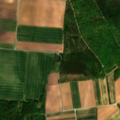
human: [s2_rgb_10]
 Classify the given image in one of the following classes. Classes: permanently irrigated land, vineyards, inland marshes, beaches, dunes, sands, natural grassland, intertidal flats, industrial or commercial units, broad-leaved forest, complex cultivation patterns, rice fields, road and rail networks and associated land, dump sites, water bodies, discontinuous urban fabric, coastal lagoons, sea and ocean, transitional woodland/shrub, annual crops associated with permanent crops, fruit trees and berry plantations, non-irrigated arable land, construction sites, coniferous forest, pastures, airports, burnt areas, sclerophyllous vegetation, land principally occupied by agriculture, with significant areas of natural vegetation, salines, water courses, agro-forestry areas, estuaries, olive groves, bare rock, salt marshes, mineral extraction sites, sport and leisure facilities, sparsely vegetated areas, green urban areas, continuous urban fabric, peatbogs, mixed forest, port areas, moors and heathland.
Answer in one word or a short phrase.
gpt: non-irrigated arable land, broad-leaved forest, mixed forest